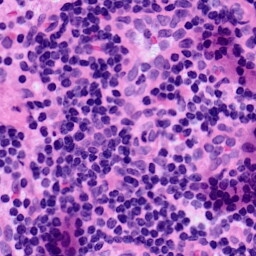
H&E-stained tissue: LymphNode